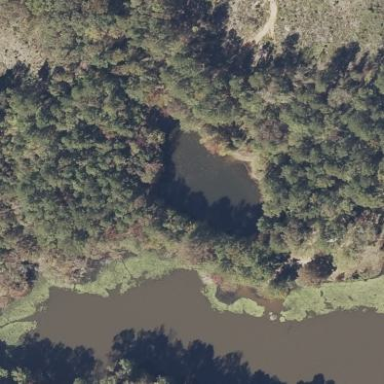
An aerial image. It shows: Pond surrounded by natural water.